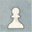
Piece: wP